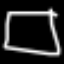
Label: square